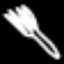
Label: fork